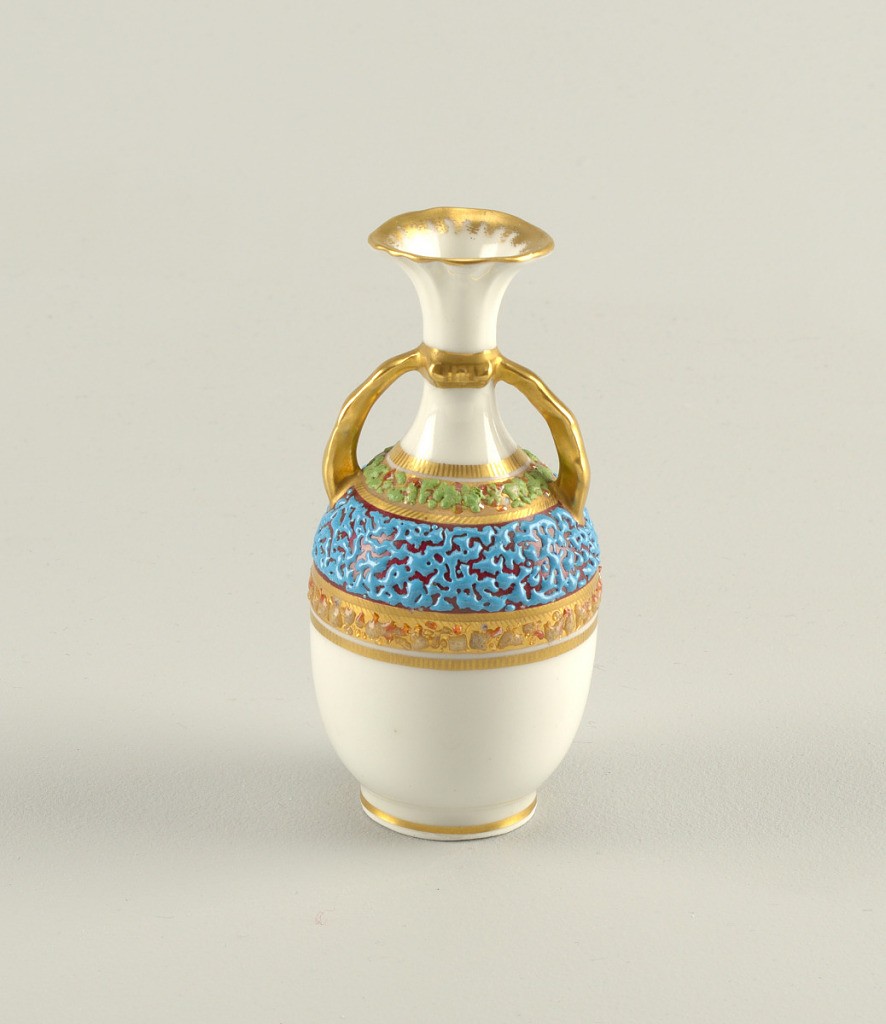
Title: Vase
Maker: Edward Lycett, American, born England, 1833 - 1909
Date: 1902
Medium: porcelain
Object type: vase
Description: Small ovoid vase with circular base, slender neck with outcurved lip, and two quadrant handles attached to shoulder of neck.  Banded decoration about shoulder of gilding and color, encrusted with random pattern of fused particles of glass in various colors.  Gilding on base, handles and lip.